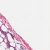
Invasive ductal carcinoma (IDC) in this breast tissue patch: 0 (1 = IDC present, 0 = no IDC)